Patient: sex M, age 60
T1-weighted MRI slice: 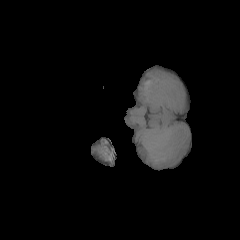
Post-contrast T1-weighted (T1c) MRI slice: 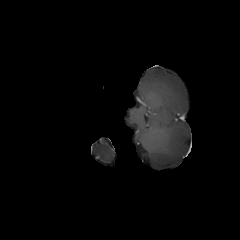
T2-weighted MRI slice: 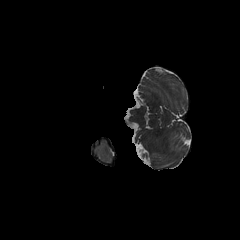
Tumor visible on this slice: no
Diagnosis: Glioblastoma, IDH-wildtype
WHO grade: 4